Question: I've created a web application that I've hosted with IIS 7 on a Windows Server 2008 machine. I've loaded a security certificate for secure.xxxxx.com.
<URL>
When I browse to the web site with , I get this prompt:
> Choose a digital certificate
Identification
The website you want to view requests identification.
Please choose a certificate.
There are no certificates. It's an empty, blank list.

If I click either OK or Cancel, then the page loads just fine. There's no warning or other indication from Internet Explorer that there is a security issue.
<URL>
The browser won't display the page at all.
> Safari can't open the page.
Safari can't open the page xxxxx because
it couldn't establish a secure connection
to the server xxxxx.
<URL>
Both and load the web site perfectly with no hassles.
<URL>
<URL>
Why might Microsoft Internet Explorer and Apple Safari fail to load my web site properly?
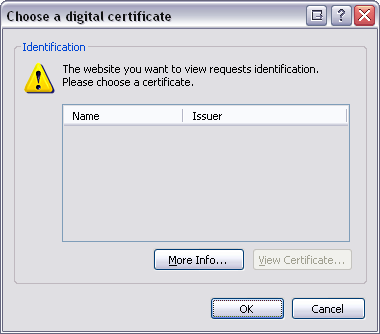
Answer: I found the solution at <URL>.
In IIS I modified the SSL Settings for my web site.
<URL>
I changed "Client certificates" from "Accept" to "Ignore".
<URL>
<URL>
The web site now loads perfectly in Microsoft Internet Explorer and Apple Safari as well as Mozilla Firefox and Google Chrome.